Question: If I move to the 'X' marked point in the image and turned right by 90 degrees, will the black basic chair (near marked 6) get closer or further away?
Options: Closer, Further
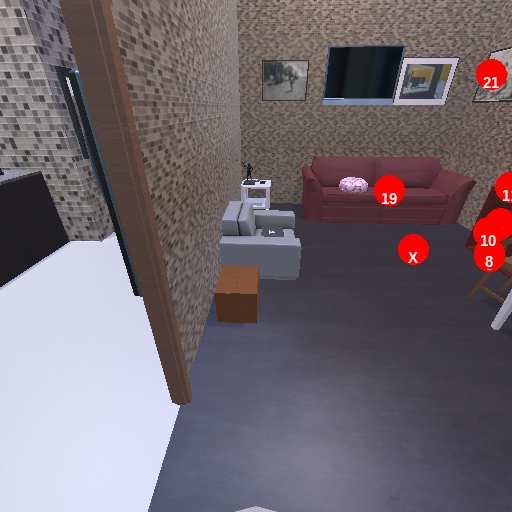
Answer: Closer